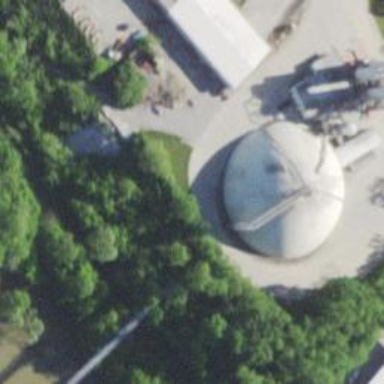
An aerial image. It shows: Round storage tank used as man-made structure.